Question: I want to have history on my SearchView, I've been googling around, and the only sensible(?) tutorial I found was <URL>, but that's just for like Gingerbread, not API>14.
Then I found this code:
'''
String[] columnNames = {"_id","text"};
MatrixCursor cursor = new MatrixCursor(columnNames);
String[] array = {"Snaaalla", "bla bla bla", "Javla piss"}; //if strings are in resources
String[] temp = new String[2];
int id = 0;
for(String item : array){
temp[0] = Integer.toString(id++);
temp[1] = item;
cursor.addRow(temp);
}
String[] from = {"text"};
int[] to = {android.R.id.text1};
CursorAdapter ad = new SimpleCursorAdapter(this.getActivity(), android.R.layout.simple_list_item_1, cursor, from, to);
mSearchView.setSuggestionsAdapter(ad);
'''
And that code only works half, since it doesn't show results from what you've already written, it shows all the items.
I just want it to look like this:

This is my current code for adding the SearchView:
res/menu/menu.xml:
'''
<item android:id="@+id/fragment_searchmenuitem"
android:icon="@drawable/ic_search_white"
android:title="@string/menu_search"
android:showAsAction="collapseActionView|ifRoom"
android:actionViewClass="android.widget.SearchView" />
'''
MainActivity.java:
'''
@Override
public void onCreateOptionsMenu(Menu menu, MenuInflater inflater) {
if(!mDrawerLayout.isDrawerOpen(mDrawerList)) {
inflater.inflate(R.menu.fragment_search, menu);
mMenuItem = menu.findItem(R.id.fragment_searchmenuitem);
mSearchView = (SearchView) mMenuItem.getActionView();
mMenuItem.expandActionView();
mSearchView.setOnQueryTextListener(new SearchView.OnQueryTextListener() {
@Override
public boolean onQueryTextSubmit(String s) {
mMenuItem.collapseActionView();
searchSupport.SearchForLyrics(s);
actionBar.setSubtitle("Searcing for: " + s);
return true;
}
@Override
public boolean onQueryTextChange(String s) {
return false;
}
});
}
super.onCreateOptionsMenu(menu, inflater);
}
'''
Could someone please just give me something to start with, to be honest I have no idea where to start. So any help would be really appreciated.
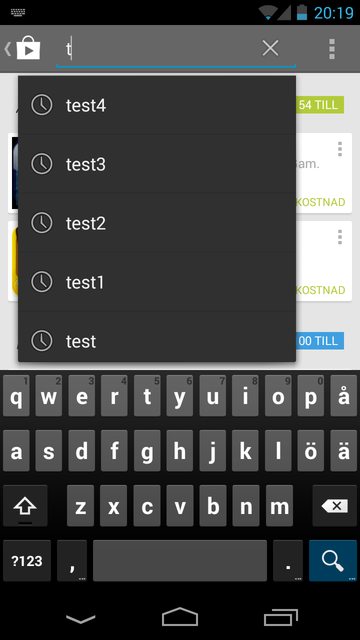
Answer: This page talks about how you can implement history for SearchView.
<URL>
First, you have to create a content provider:
'''
public class MySuggestionProvider extends SearchRecentSuggestionsProvider {
public final static String AUTHORITY = "com.example.MySuggestionProvider";
public final static int MODE = DATABASE_MODE_QUERIES;
public MySuggestionProvider() {
setupSuggestions(AUTHORITY, MODE);
}
}
'''
Then declare the content provider in your application manifest like this:
'''
<application>
<provider android:name=".MySuggestionProvider"
android:authorities="com.example.MySuggestionProvider" />
...
</application>
'''
Then add the content provider to your searchable configurations like this:
'''
<?xml version="1.0" encoding="utf-8"?>
<searchable xmlns:android="http://schemas.android.com/apk/res/android"
android:label="@string/app_label"
android:hint="@string/search_hint"
android:searchSuggestAuthority="com.example.MySuggestionProvider"
android:searchSuggestSelection=" ?" >
</searchable>
'''
You can call saveRecentQuery() to save queries at any time. Here's how you can do it in the onCreate method for your activity:
'''
@Override
public void onCreate(Bundle savedInstanceState) {
super.onCreate(savedInstanceState);
setContentView(R.layout.main);
Intent intent = getIntent();
if (Intent.ACTION_SEARCH.equals(intent.getAction())) {
String query = intent.getStringExtra(SearchManager.QUERY);
SearchRecentSuggestions suggestions = new SearchRecentSuggestions(this,
MySuggestionProvider.AUTHORITY, MySuggestionProvider.MODE);
suggestions.saveRecentQuery(query, null);
}
}
'''
To clear search history you simply need to call 's method like this:
'''
SearchRecentSuggestions suggestions = new SearchRecentSuggestions(this,
HelloSuggestionProvider.AUTHORITY, HelloSuggestionProvider.MODE);
suggestions.clearHistory();
'''